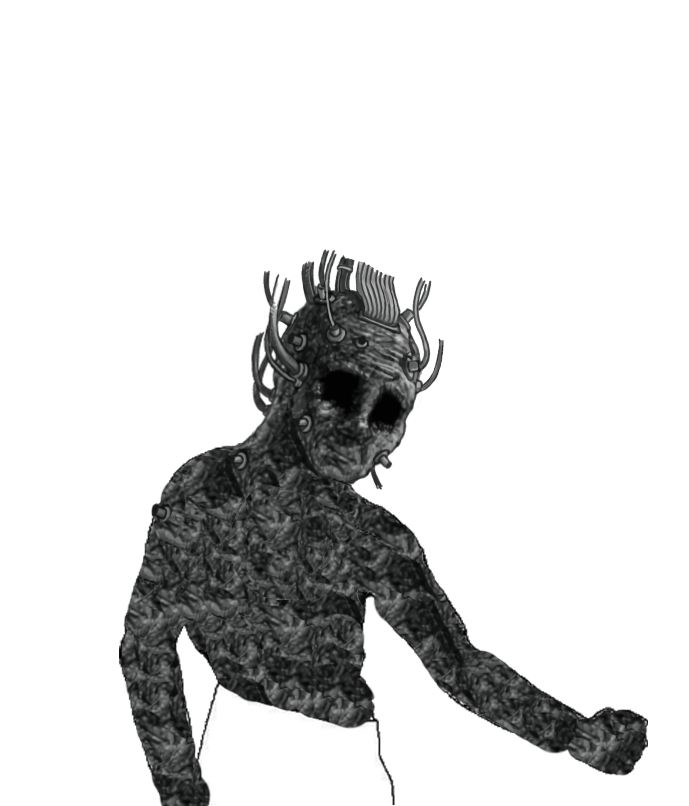
Label: 5_Withered_Wojak